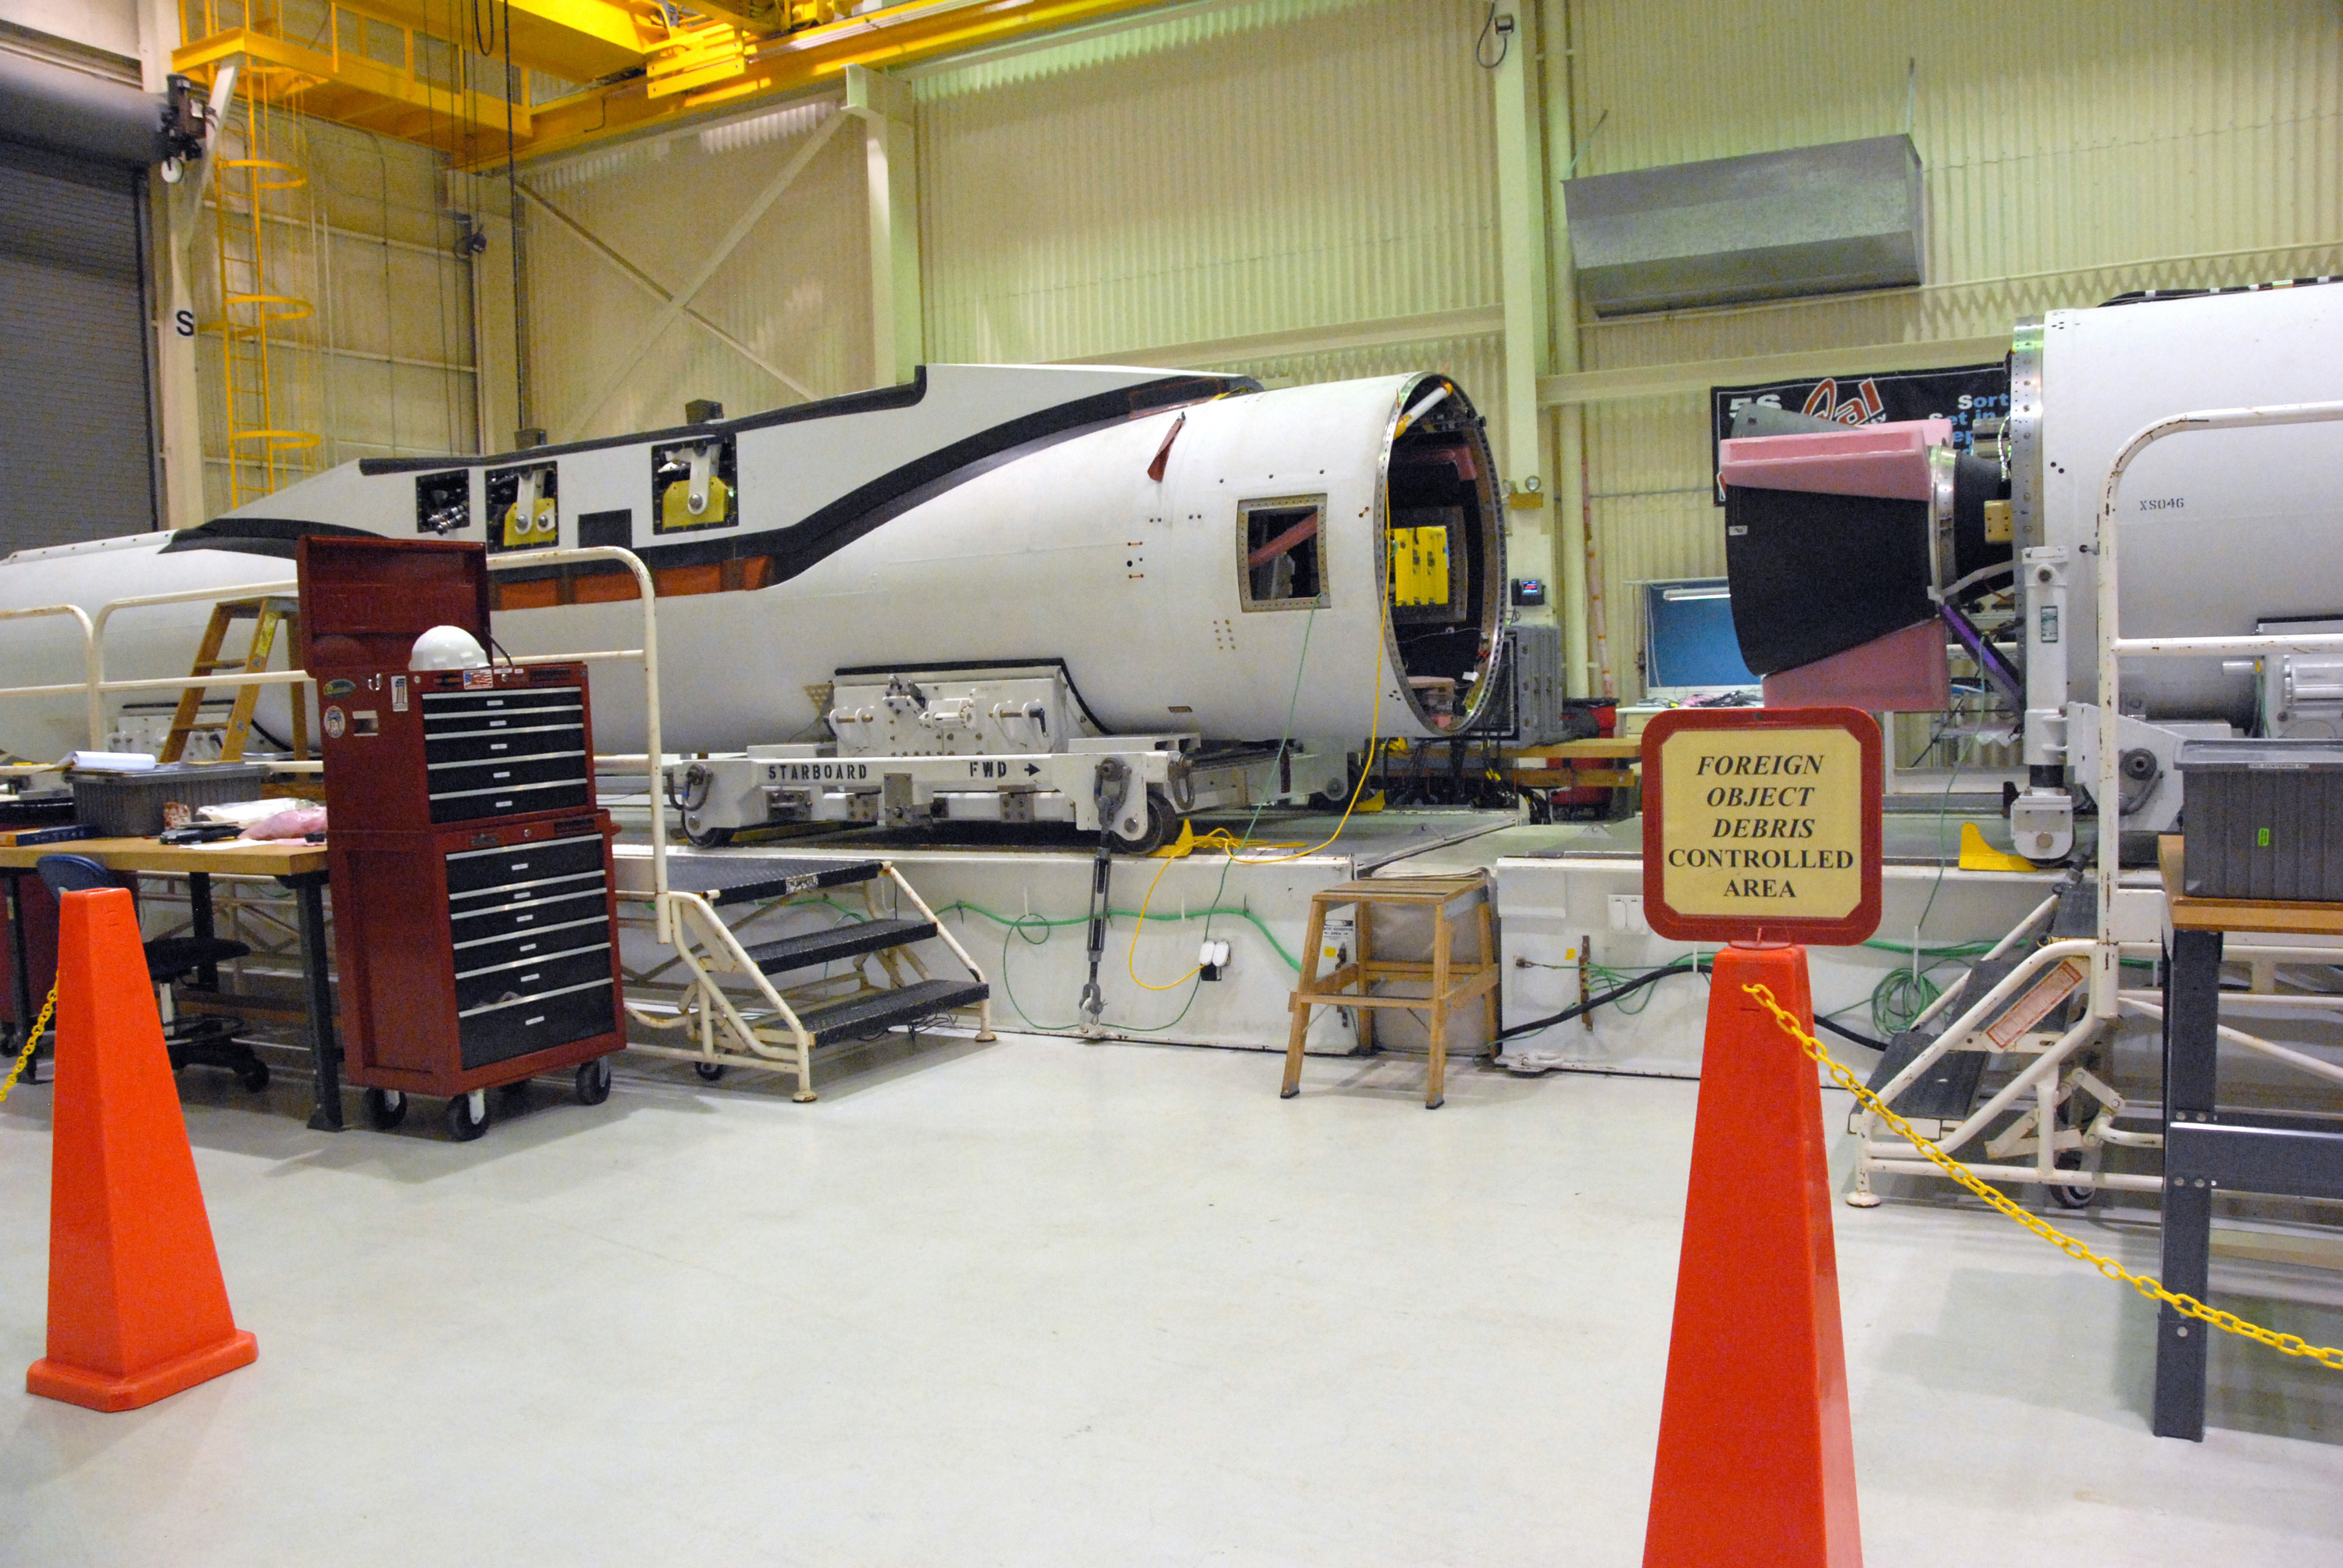
KSC-2011-7627 Pegasus_XL, NuSTAR, black_holes, VAFB, Kwajalein_Atoll